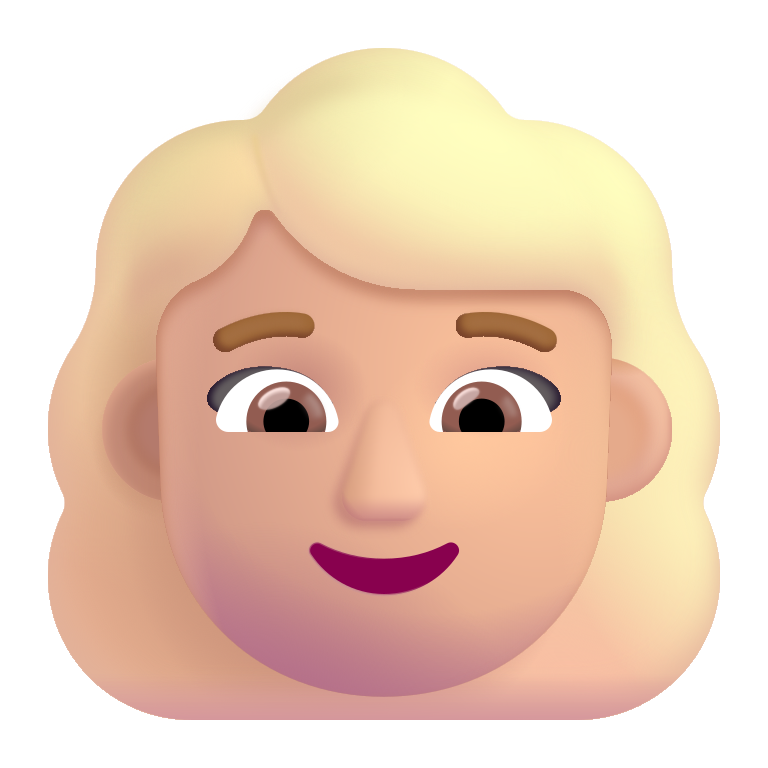
woman blonde hair color  light